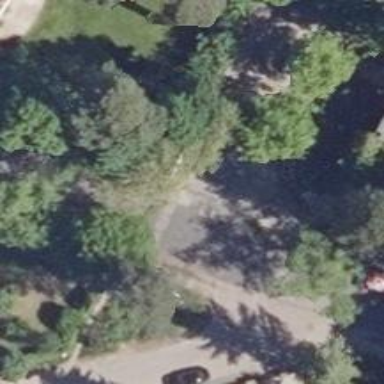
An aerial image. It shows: Residential road with sidewalks on both sides.